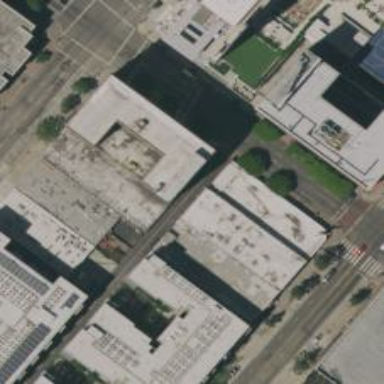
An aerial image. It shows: Commercial building.